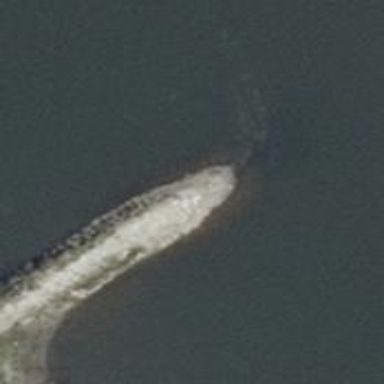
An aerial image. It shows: Breakwater structure.